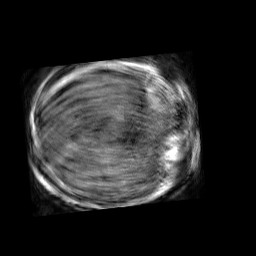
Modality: T1w
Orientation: axial
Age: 54
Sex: male
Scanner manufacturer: philips
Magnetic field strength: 1.5 T
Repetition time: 0.375 s
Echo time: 0.011 s